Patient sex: M
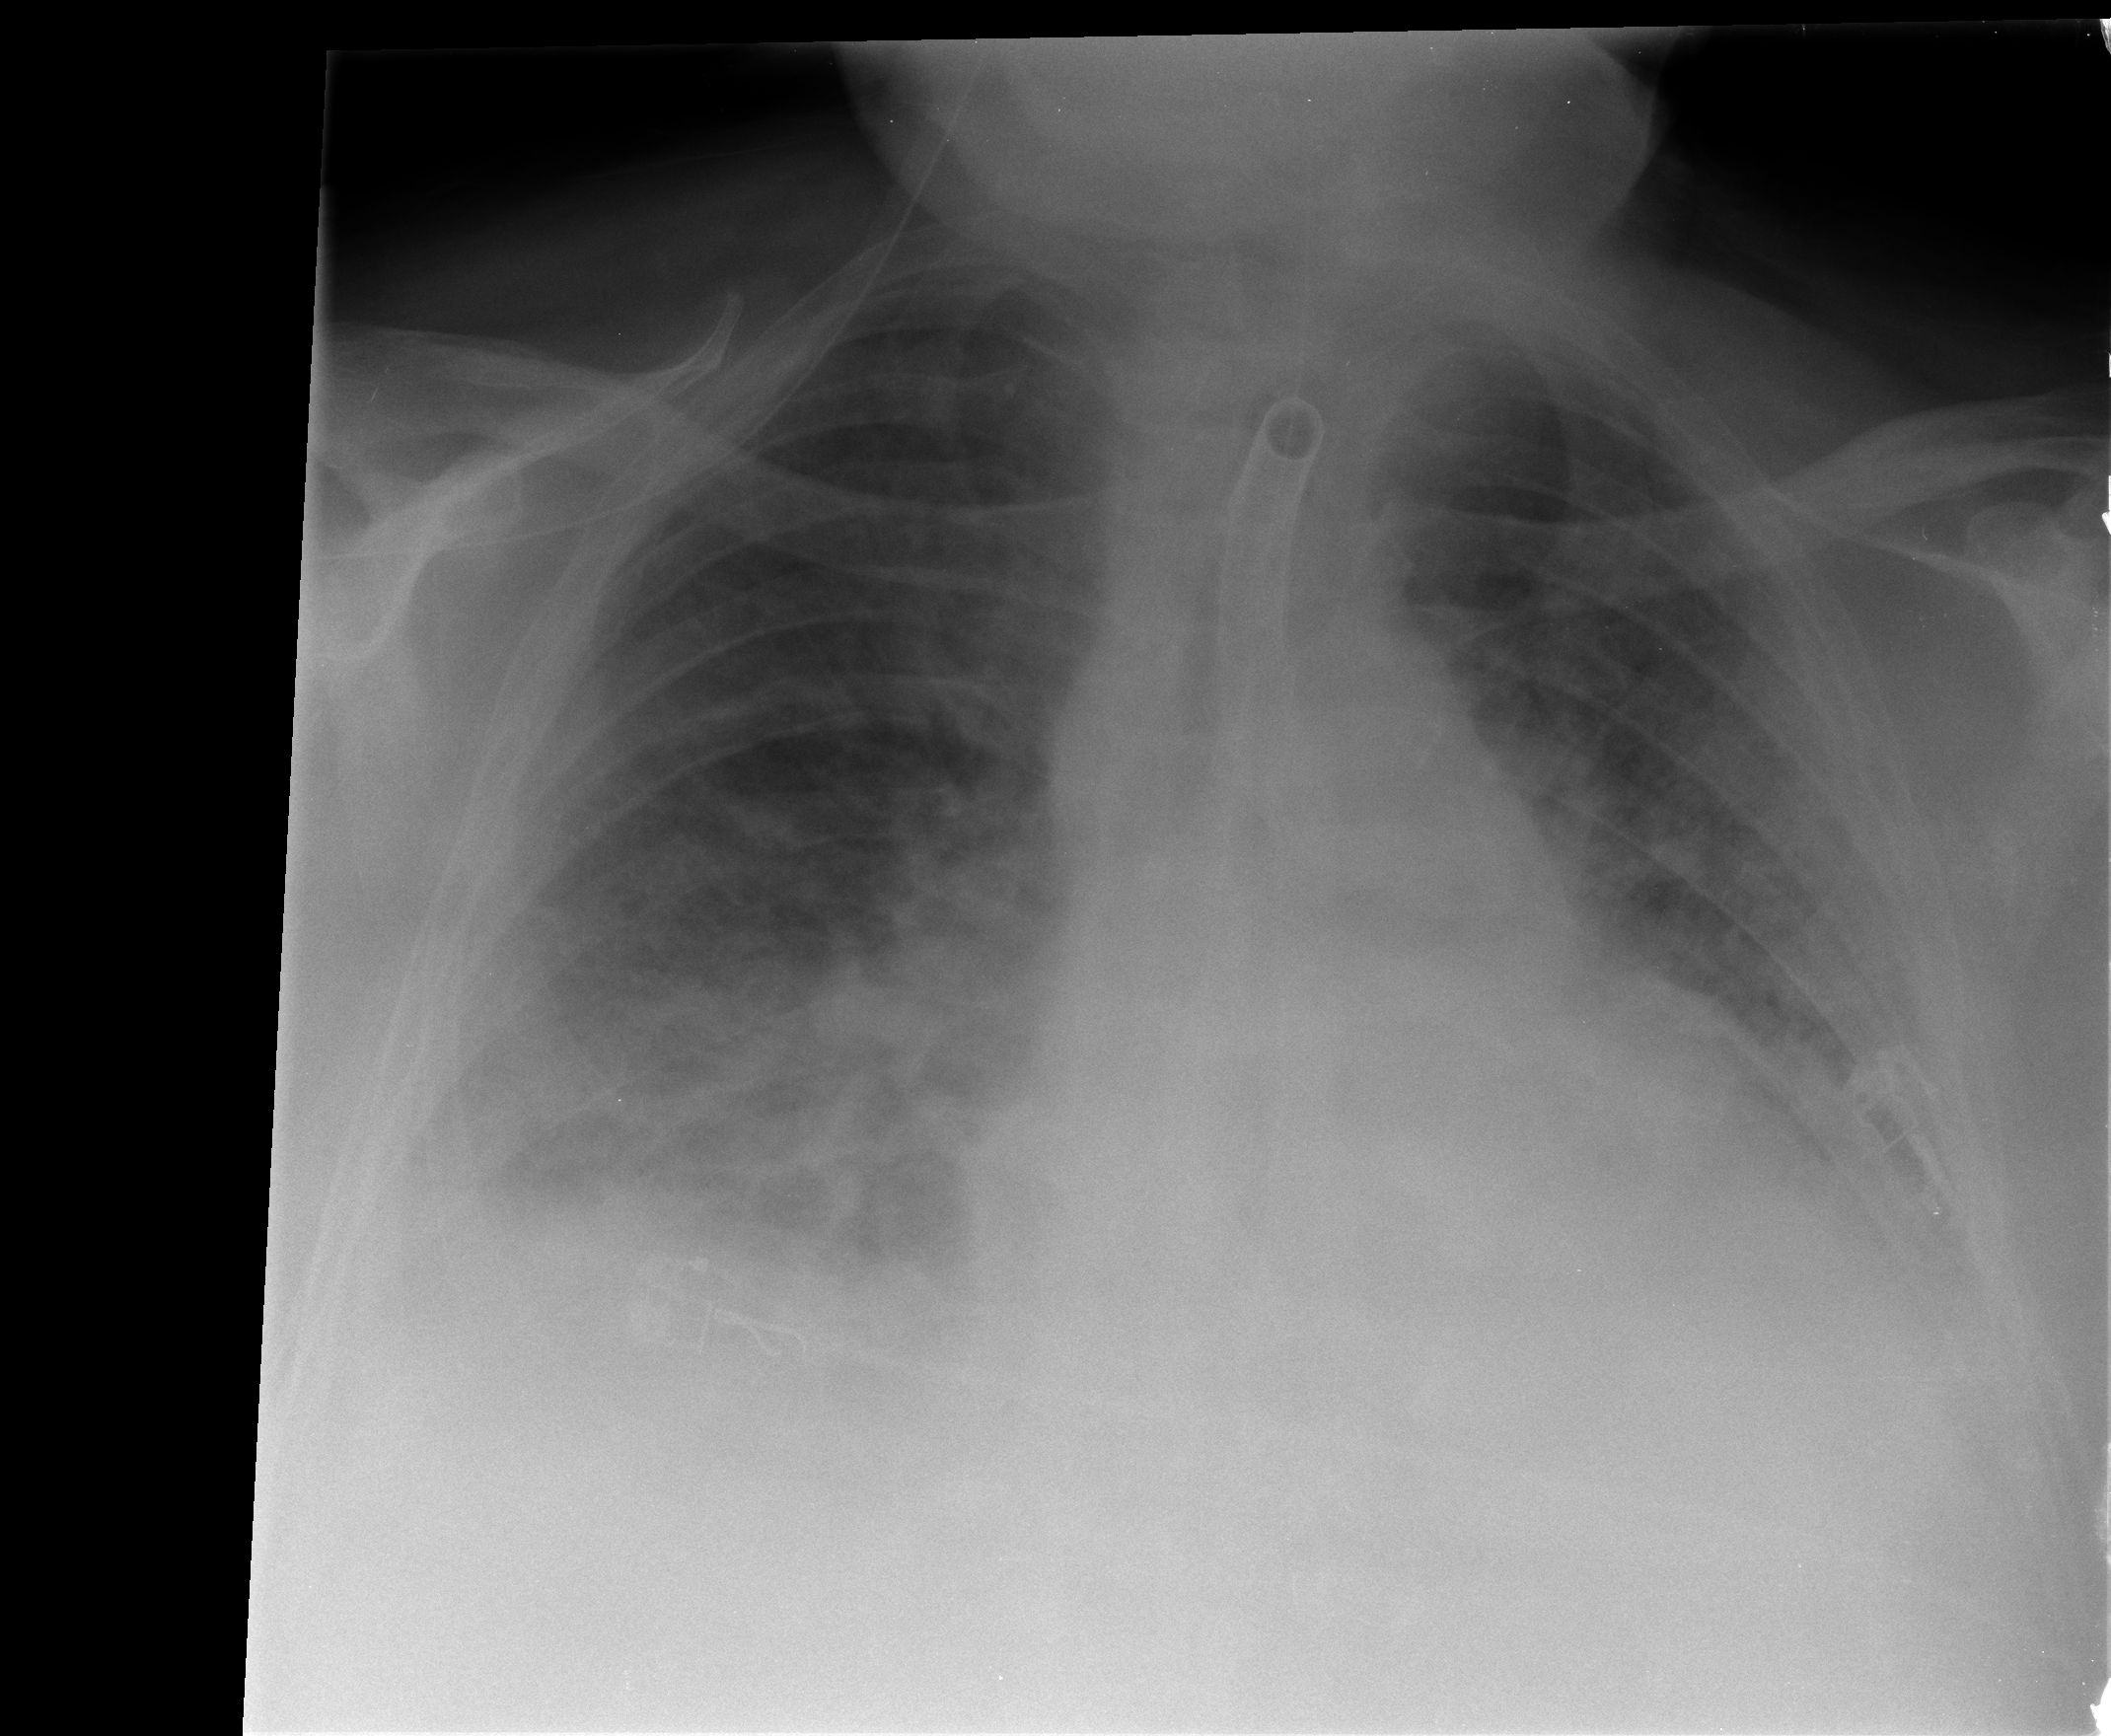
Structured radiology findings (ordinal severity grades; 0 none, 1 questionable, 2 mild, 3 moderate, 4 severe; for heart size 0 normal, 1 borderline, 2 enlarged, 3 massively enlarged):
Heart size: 2
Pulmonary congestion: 2
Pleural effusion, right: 2
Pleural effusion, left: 2
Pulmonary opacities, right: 3
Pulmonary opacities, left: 2
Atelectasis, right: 2
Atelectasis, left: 2